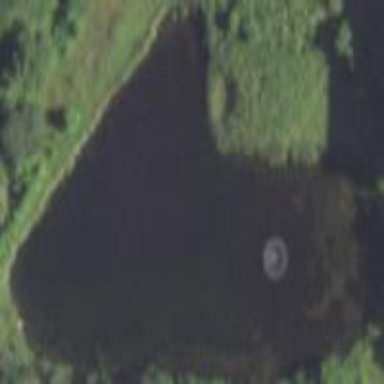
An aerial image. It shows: Pond with natural water.